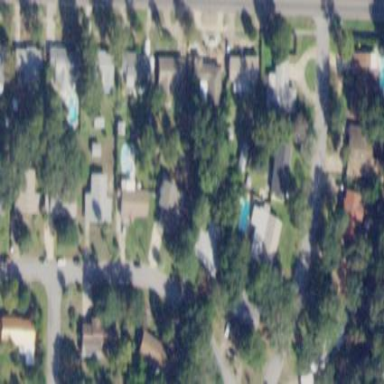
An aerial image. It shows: This residential area consists of single-family homes.